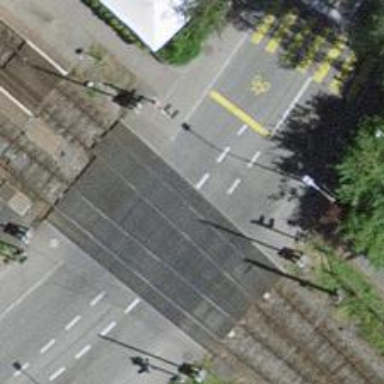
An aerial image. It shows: Level crossing along the railway.